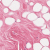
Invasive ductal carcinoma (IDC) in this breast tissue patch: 0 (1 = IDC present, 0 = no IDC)